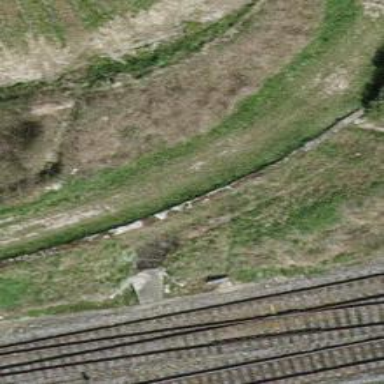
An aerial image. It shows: Grassy track with grade 5 track type.